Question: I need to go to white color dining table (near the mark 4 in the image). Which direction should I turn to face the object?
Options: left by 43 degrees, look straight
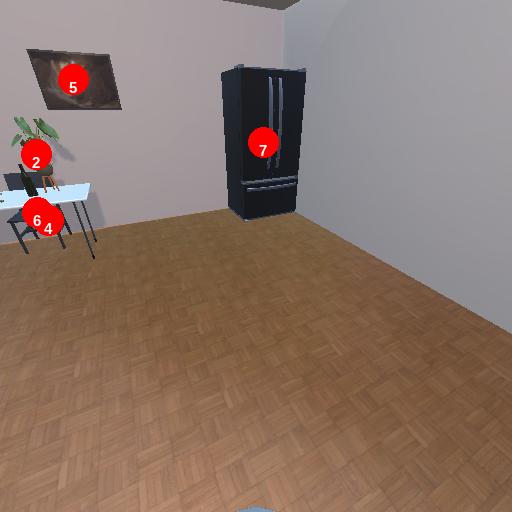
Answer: left by 43 degrees